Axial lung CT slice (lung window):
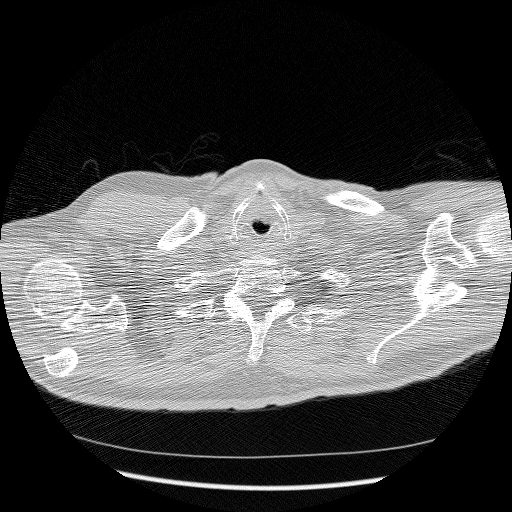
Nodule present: no